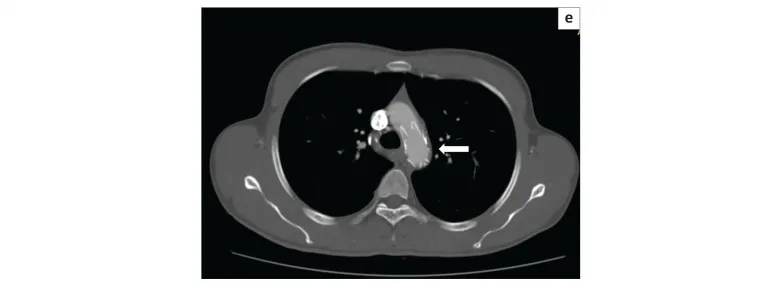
(e) Follow-up computed tomography angiography indicates the stent in place with no complications (arrow).
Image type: radiology (ct)